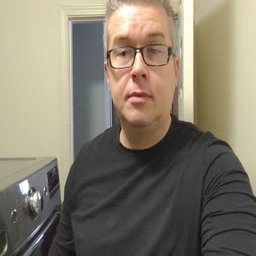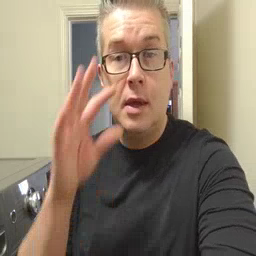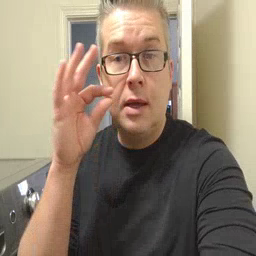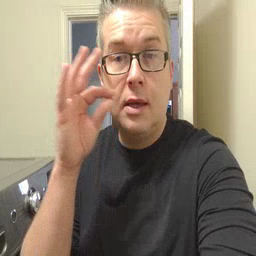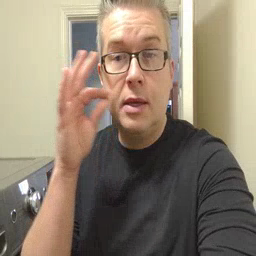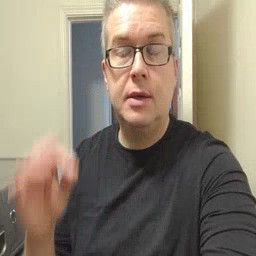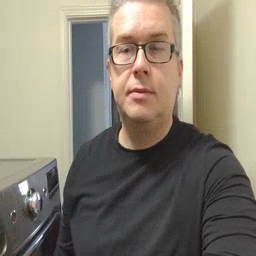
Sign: cat